Question: I am trying to do a notification like the facebook:
when a friend posted something on your timeline,
a dialog is displayed in the left bottom of the page. it fades in, stay 4 seconds and then fades out.
if there are more then one dialog, the second will displayed above the previous one, the third above the second, etc..
In addition, I didn't succeed to do a dialog that seems like the dialog of facebook.
this is my jsfiddle: <URL>
html:
'''
<div class="dialog"></div>
'''
javascript:
'''
function dialog(mytext) {
$(".dialog").text(mytext);
jQuery(".dialog").dialog({
autoOpen: true,
modal: false,
position: ['left', 'bottom'],
show: "fade",
hide: "fade",
open: function(){
jQuery('.ui-widget-overlay').bind('click',function(){
jQuery('.dialog').dialog('close');
})
}
});
$("#message").fadeTo('slow', 50, function() {
$("#message").dialog('close');
});
}
$(document).ready(function() {
dialog('window1');
setTimeout(function(){dialog('window2')},3000);
});
'''
and this is an example for a notification. it is displayed in the left bottom of the page:

any help appreciated!
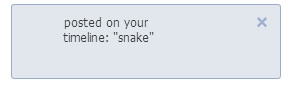
Answer: Finaly i am ready :)
<URL>
You need :
- - -
'''
var bottom = 545, top = 0, height = 150;
function dialog(mytext) {
var myDialog = $('<div/>');
myDialog.addClass('js-notice');
myDialog.text(mytext);
top = $('.js-notice').length * height;
myDialog.dialog({
autoOpen: false,
modal: false,
show: "fade",
hide: "fade",
open: function(){
var tempTop = bottom - top;
if (tempTop < 0) {
tempTop = 0;
}
$(this).parent().css({'top' : tempTop + 'px', 'border' : '1px solid red'});
setTimeout(function()
{
myDialog.dialog('close');
}, 4000);
},
close : function() {
top -= height;
if (top < 0) {
top = 0;
}
$(this).remove();
$('.js-notice').each(function(i) {
var tempTop = bottom - (i * height);
console.log($('.js-notice').length, tempTop);
if (tempTop < 0) {
tempTop = 0;
}
$(this).parent().css({'top' : tempTop + 'px', 'border' : '1px solid green'});
});
}
});
myDialog.dialog("option", "position", {at: "left bottom"});
myDialog.dialog('open');
}
$(document).ready(function() {
dialog('window1');
setTimeout(function(){dialog('window2')},3000);
setTimeout(function(){dialog('window3')},6000);
});
'''